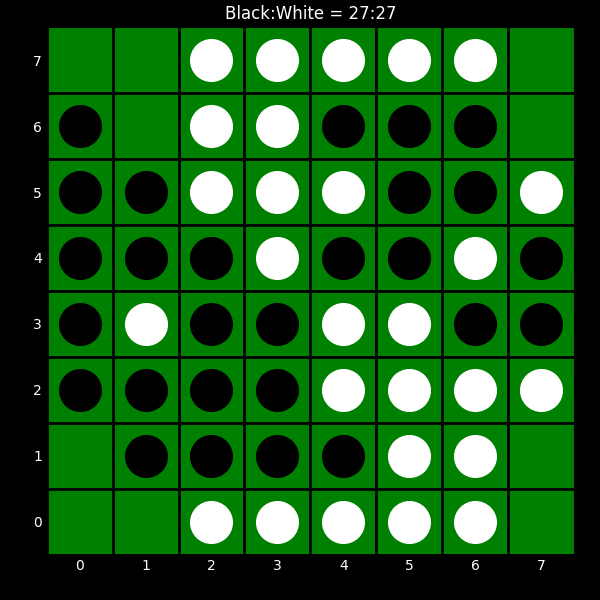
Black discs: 27
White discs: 27